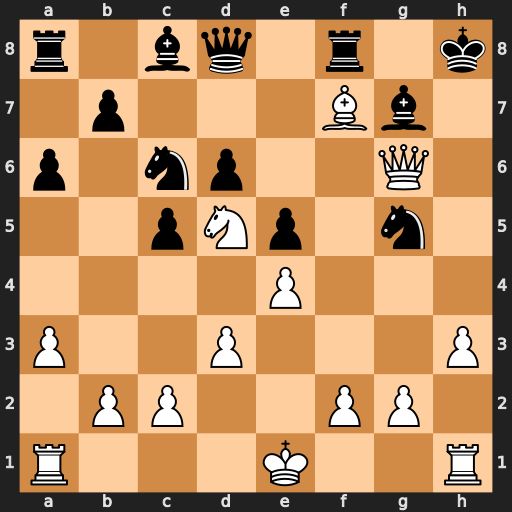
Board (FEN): r1bq1r1k/1p3Bb1/p1np2Q1/2pNp1n1/4P3/P2P3P/1PP2PP1/R3K2R
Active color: w
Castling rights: KQ
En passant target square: -
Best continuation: Qh5+ Nh7 Bg6 Bh6 Qxh6